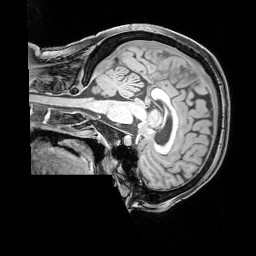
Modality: T1w
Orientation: sagittal
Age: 53
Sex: female
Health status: healthy
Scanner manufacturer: siemens
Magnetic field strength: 3 T
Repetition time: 1.65 s
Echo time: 0.00182 s